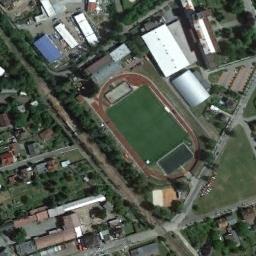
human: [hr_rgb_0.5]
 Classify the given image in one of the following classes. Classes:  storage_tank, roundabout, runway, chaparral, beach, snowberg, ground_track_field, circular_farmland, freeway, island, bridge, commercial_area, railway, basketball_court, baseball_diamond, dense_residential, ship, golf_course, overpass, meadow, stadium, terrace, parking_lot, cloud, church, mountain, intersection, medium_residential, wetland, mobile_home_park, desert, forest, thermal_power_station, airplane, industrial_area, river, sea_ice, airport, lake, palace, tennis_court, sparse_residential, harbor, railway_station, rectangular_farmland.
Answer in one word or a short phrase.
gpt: ground_track_field